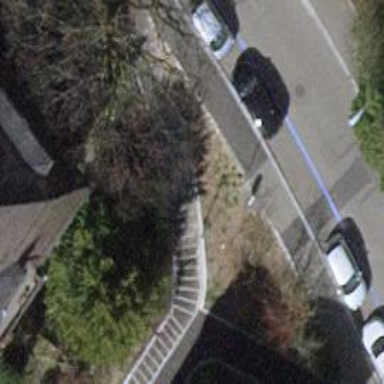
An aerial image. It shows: Asphalt steps along the road.